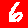
Digit: 6